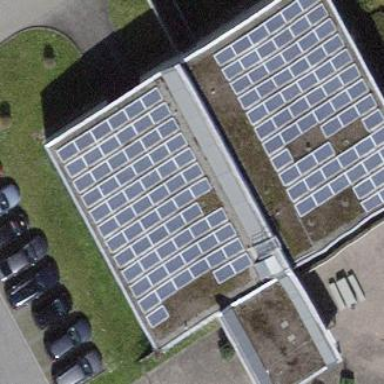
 consisting of solar photovoltaic panels."